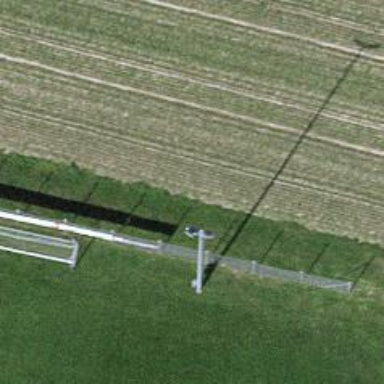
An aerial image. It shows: Floodlight lamp.